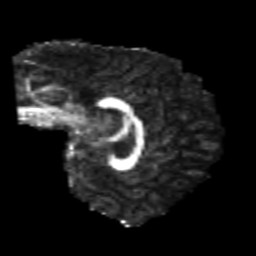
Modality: FA
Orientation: sagittal
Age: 20
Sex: male
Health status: healthy
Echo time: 0.074 s